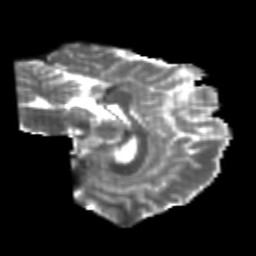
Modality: T2w
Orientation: sagittal
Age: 22
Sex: female
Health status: healthy
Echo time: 0.074 s